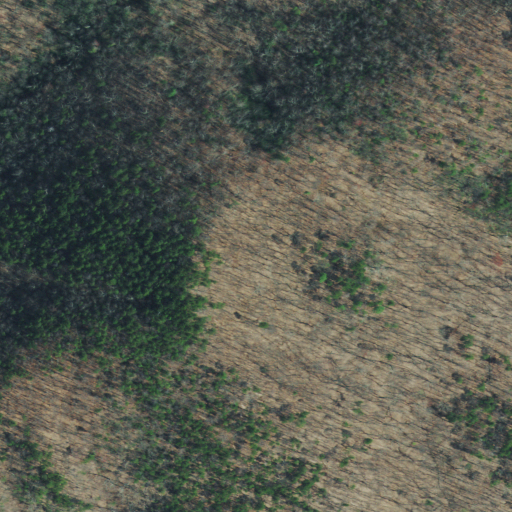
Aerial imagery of mountain in Tennessee named Bench Mountain containing deciduous forest, mixed forest, and evergreen forest